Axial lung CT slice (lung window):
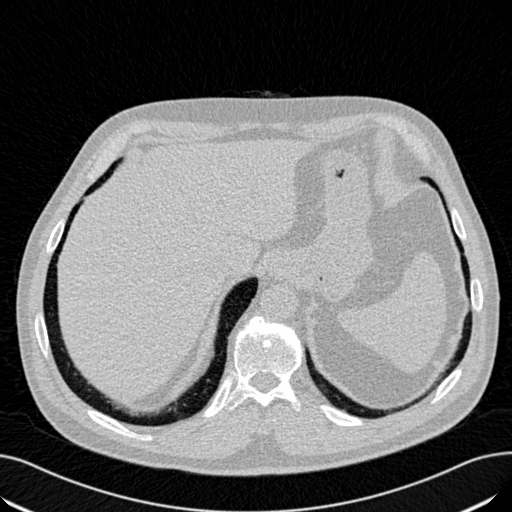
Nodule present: no